Question: I have 4 columns in a table
- Company Part Number- Manufacturer Part Number- Order Number- Part Receipt DateEx.

I just want to return one record based on the maximum Part Receipt Date which would be the first row in the table (The one with Part Receipt date 03/31/2015).
I tried
'''
RANK() OVER (PARTITION BY Company Part Number,Manufacturer Part Number
ORDER BY Part Receipt Date DESC,Order Number DESC) = 1
'''
at the end of the WHERE statement and this did not work.
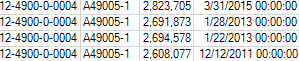
Answer: Analytic functions like 'rank()' are available in the 'SELECT' clause, they can't be invoked directly in a 'WHERE' clause. To use 'rank()' the way you want it, you must declare it in a subquery and then use it in the 'WHERE' clause in the outer query. Something like this:
'''
select company_part_number, manufacturer_part_number, order_number, part_receipt_date
from ( select t.*, rank() over (partition by... order by...) as rnk
from your_table t
)
where rnk = 1
'''
Note also that you can't have a column name like 'company part number' (with spaces in it) - at least not unless they are enclosed in double-quotes, which is a very poor practice, best avoided.